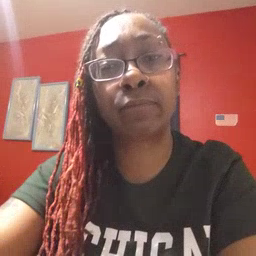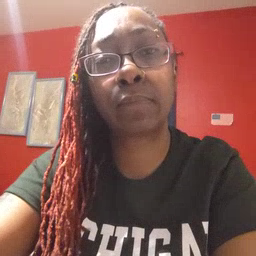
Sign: yourself